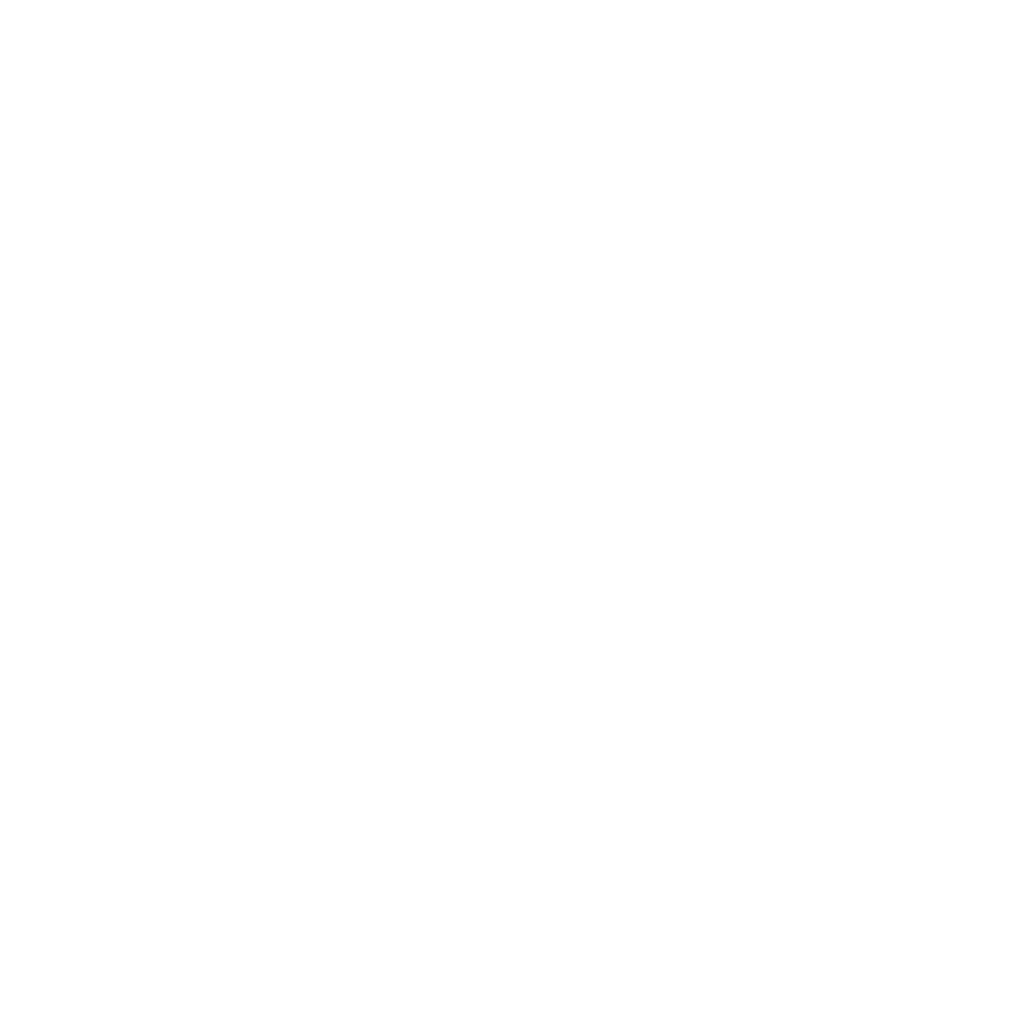
Texture map type: Metalness